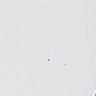
Metastatic tissue present: no